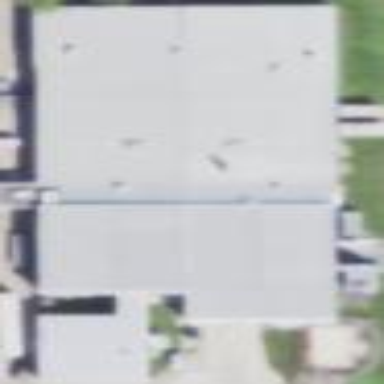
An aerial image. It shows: Industrial building.